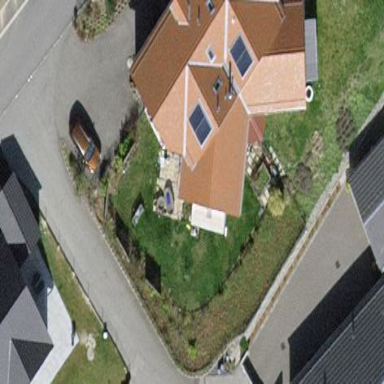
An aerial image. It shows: Simple house.